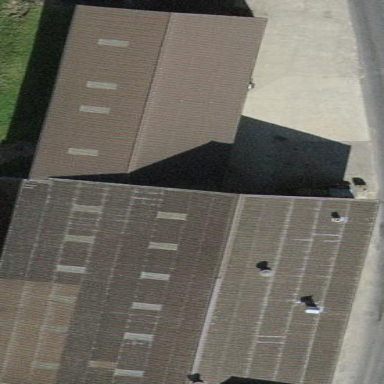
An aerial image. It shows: Farm auxiliary building.